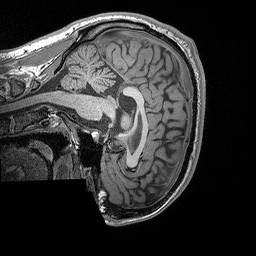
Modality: T1w
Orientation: sagittal
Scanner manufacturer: siemens
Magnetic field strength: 3 T
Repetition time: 2.3 s
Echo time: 0.00298 s